高三 · 代数
若函数 $f(x)=\frac{1}{2} x^{2}-9 \ln x$ 在区间 $[a-1, a]$ 上单调递减, 则实数 $\mathrm{a}$ 的取值范围是 ( )
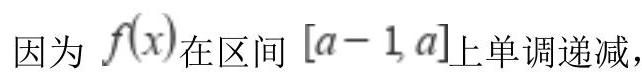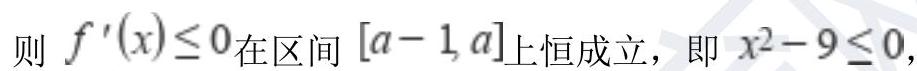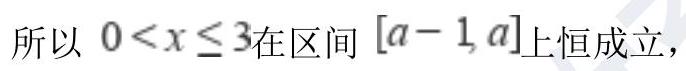
A. $1<a \leq 3$
B. $a \geq 4$
C. $a \leq 3$
D. $1<a \leq 4$
答案: A
解析: 答案: A

【解析】 函数 $f(x)=\frac{1}{2} x^{2}-9 \ln x,(x>0)$.

则 $f^{\prime}(x)=x-\frac{9}{x}=\frac{x^{2}-9}{x}$,

所以 $\left\{\begin{array}{l}a-1>0 \\ a \leq 3\end{array}\right.$, 解得 $1<a \leq 3$,

故答案为: A.

【分析】先求得导函数, 根据函数单调递减可知 $f^{\prime}(x) \leq 0$ 在区间 $[a-1, a]$ 上恒成立, 即可由定义域及不等式求得 $\mathrm{a}$ 的取值范围.

10.答案: C

当 $x>0$ 时 $g(x)=\frac{x f^{\prime}(x)-f(x)}{x^{2}}>0$, 所以 $g(x)^{\text {在 }}(0,+\infty)$ 上单调递增

因为 $0<\sin \frac{\pi}{8}<1<\log _{2} \sqrt{6}=\log _{4} 6<\log _{2} 3, \quad a=\frac{f\left(-\log _{2} 3\right)}{-\log _{2} 3}=\frac{f\left(\log _{2} 3\right)}{\log _{2} 3}$

所以 $g\left(\sin \frac{\pi}{8}\right)<g\left(\log _{4} 6\right)<g\left(\log _{2} 3\right)$, 即 $c<b<a$

故答案为: C

出 $a, b, c$ 的大小

11.答案: D

【解析】 由 $f(x)$ 的图像可知, 在区间 $(-\infty,-1),(1,+\infty)$ 上 $f(x)>0$, 在区间 $(-1,1), f(x)<0$.
不等式 $\left(x^{2}-2 x-3\right) f^{\prime}(x)>0$ 可化为 $(x-3) \cdot(x+1) \cdot f^{\prime}(x)>0$,

所以其解集为 $(-\infty,-1) \cup(-1,1) \cup(3,+\infty)$.

故答案为: D

【分析】根据 $f(x)$ 图像判断 $f^{\prime}(x)$ 的符号, 由此求得不等式 $\left(x^{2}-2 x-3\right) f^{\prime}(x)>0$ 的解集.